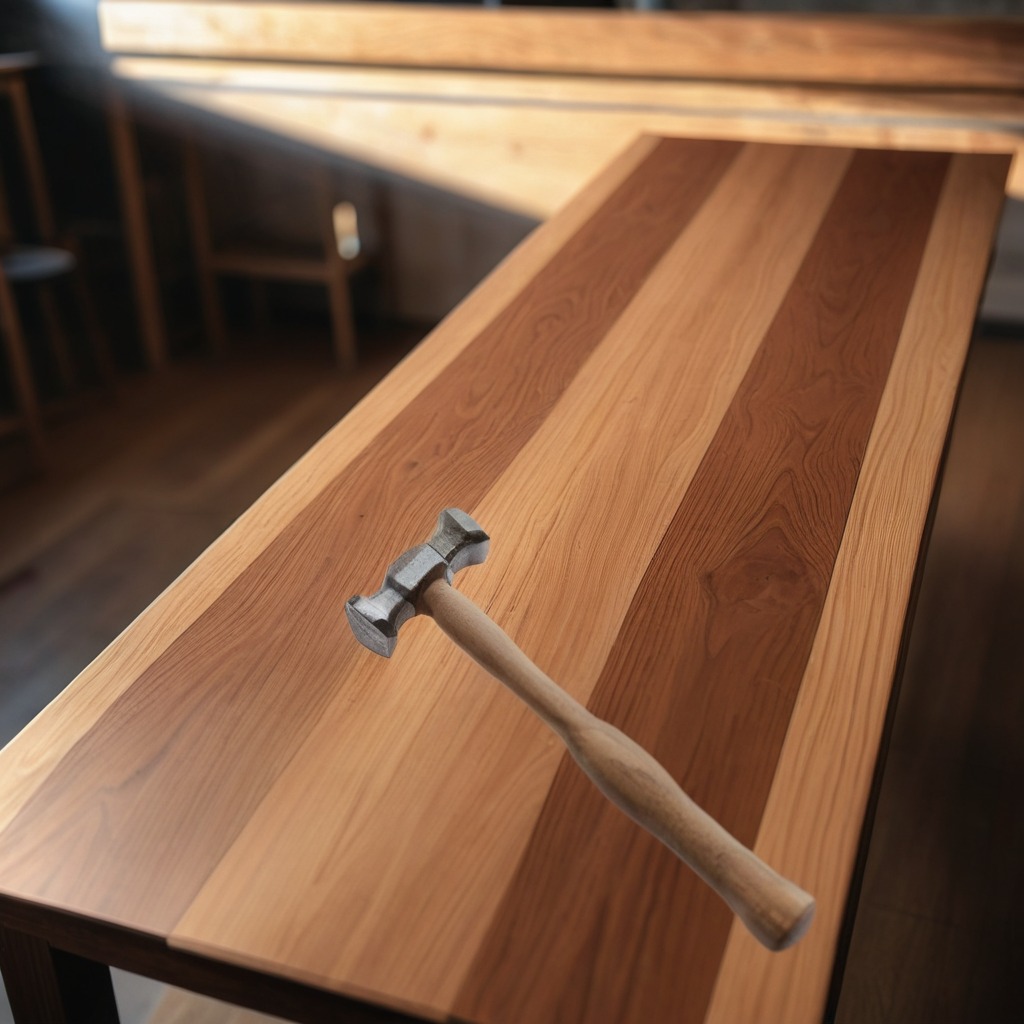
A hammer is lying on the wooden table in a carpentry studio.